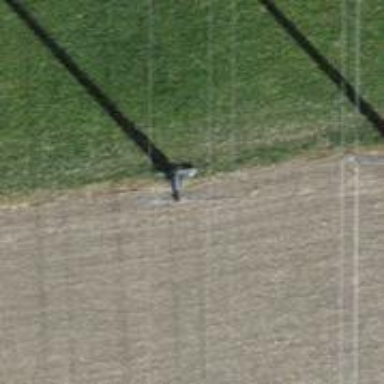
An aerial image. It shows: Power pole.